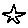
Label: star